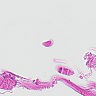
Metastatic tissue present: no